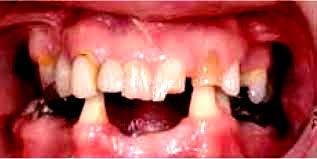
Condition: hypodontia